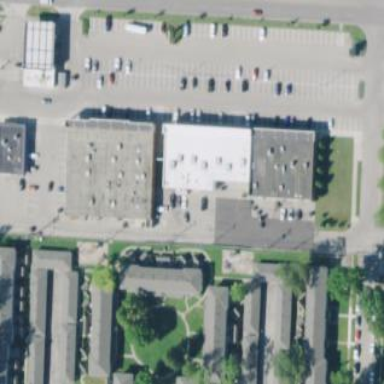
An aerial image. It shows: Retail building which is mall.